Question: When I use cocoapods to add AFNetworking to my workspace, everything appears to be in place but I am unable to instantiate any AFHTTPClient instances in my code. The files: AFHTTPClient.h and .m are not present anywhere within the AFNetworking hierarchy.
Currently, my Podfile looks like this:
'''
platform :ios, '7.0'
pod 'AFNetworking', '~> 2.0'
pod 'Parse', '1.2.17'
'''
And my CLI pod update command runs fine from the terminal as shown below:
'''
nmaster >> pod update
Analyzing dependencies
Downloading dependencies
Using AFNetworking (2.0.3)
Using Facebook-iOS-SDK (3.11.0)
Using Parse (1.2.17)
Generating Pods project
Integrating client project
'''
The error I am seeing in my code is shown below:

I've seen a number of posts referring to the HEADER SEARCH PATH being insufficient but I've already confirmed that the files themselves do not exist. Has AFHTTPClient been deprecated? I did find a copy in one of Ray W.'s tutorials of both the AFHTTPClient.h and .m files and tried to drag/drop those into my project but that led to duplicate references and other problemos.
Anyone have any ideas of where I should attack this problem?
Thanks, Phil
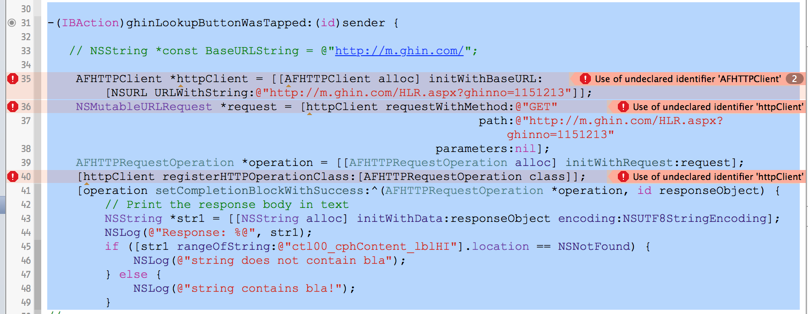
Answer: 'AFHTTPClient' has been replaced by other classes in AFNetworking version 2.0. See also here: <URL> and iOS 6.1 in your podfile, you can still use the old version and keep your code.